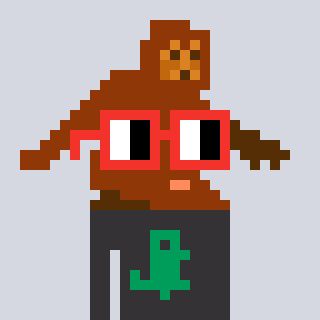
a pixel art character with square red glasses, a bigfoot-shaped head and a grayscale-colored body on a cool background